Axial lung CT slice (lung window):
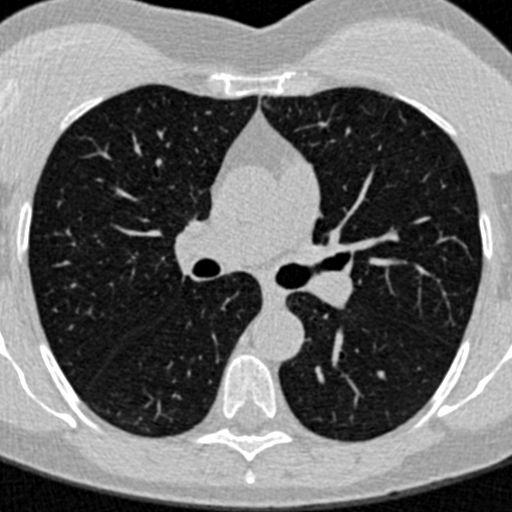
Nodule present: no